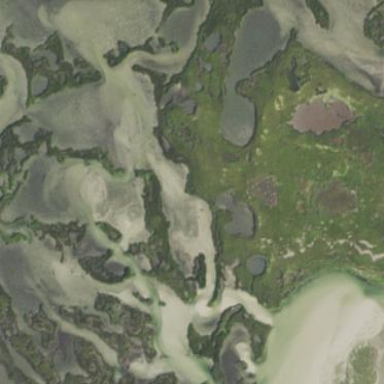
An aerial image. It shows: Saltmarsh wetland area.